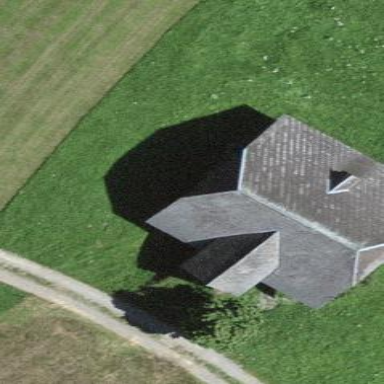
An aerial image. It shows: Barn.